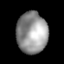
Tissue: lung
Cell type: Myeloid cells
Senescence score: 0.2428
Nuclear area (px): 1246
Mean DAPI intensity: 148.717